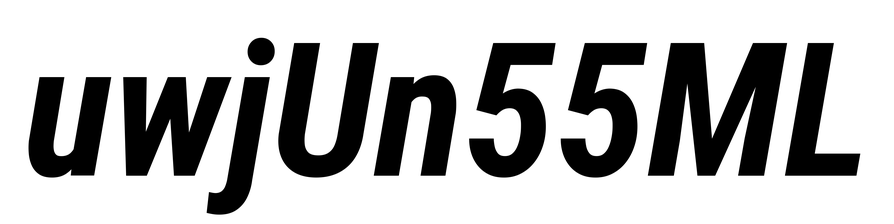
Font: Roboto-Italic_Condensed_Bold_Italic